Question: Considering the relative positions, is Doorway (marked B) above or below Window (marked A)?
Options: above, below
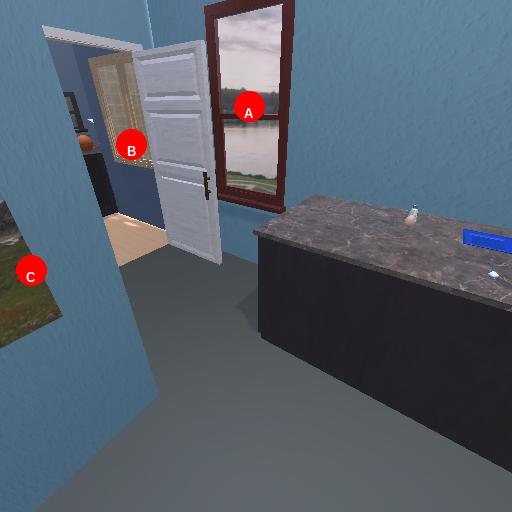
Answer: above